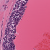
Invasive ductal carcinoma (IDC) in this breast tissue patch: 0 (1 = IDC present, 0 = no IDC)